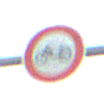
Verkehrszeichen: VerbotMofas
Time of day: SunriseSunset
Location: Outdoor (Nature)
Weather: PartlyCloudy
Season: NotSpecified
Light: Natural